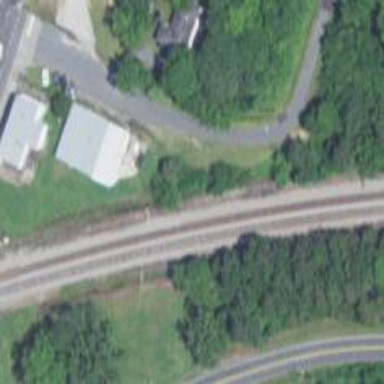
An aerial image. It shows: Railway siding with rails.